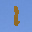
Label: 1